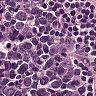
Metastatic tissue present: no